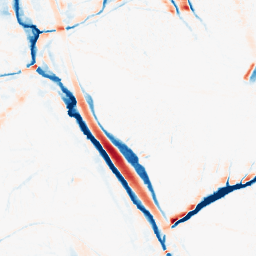
Category: morphological
Decomposition family: morphological_ellipse
Decomposition parameters: operation: average
width: 10
height: 20
Upsampling method: bilinear
Upsampling parameters: scale: 2
Upsampling scale: 2